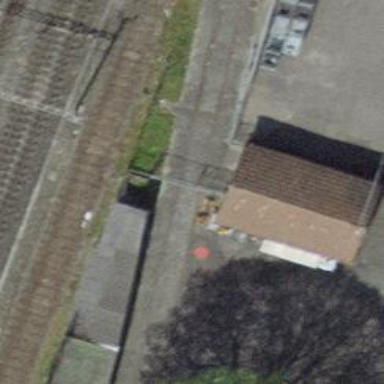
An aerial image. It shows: Railway switch.